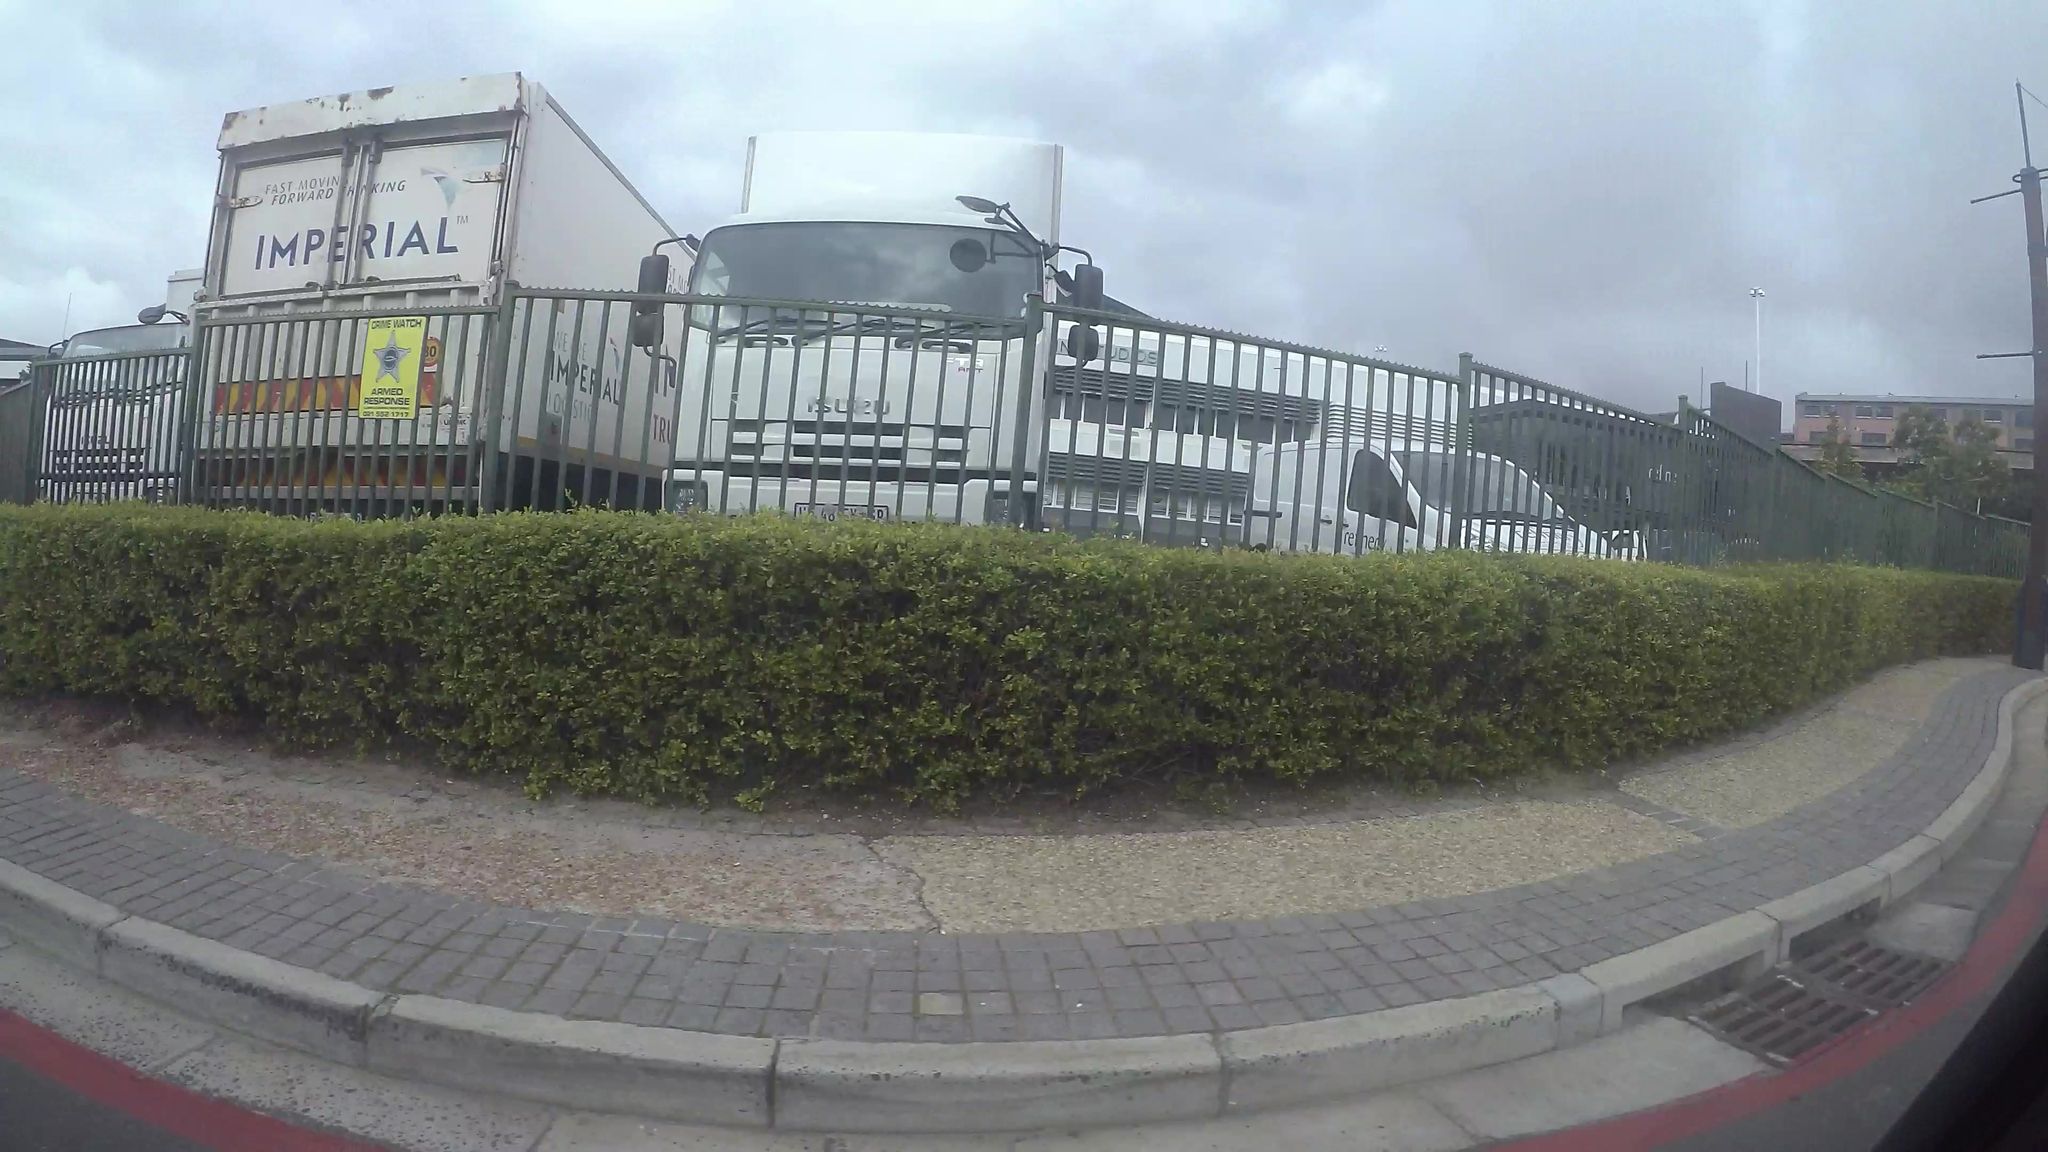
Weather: clear
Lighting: day
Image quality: good
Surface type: walking surface
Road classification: tertiary
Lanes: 2
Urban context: urban centre
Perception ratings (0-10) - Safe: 0.74, Lively: 6.57, Beautiful: 5.72, Boring: 3.53, Depressing: 8.74, Wealthy: 3.12